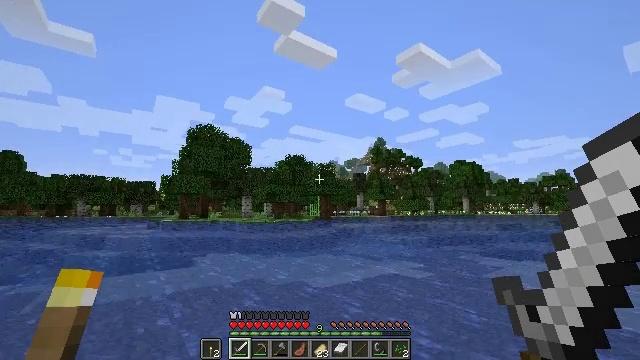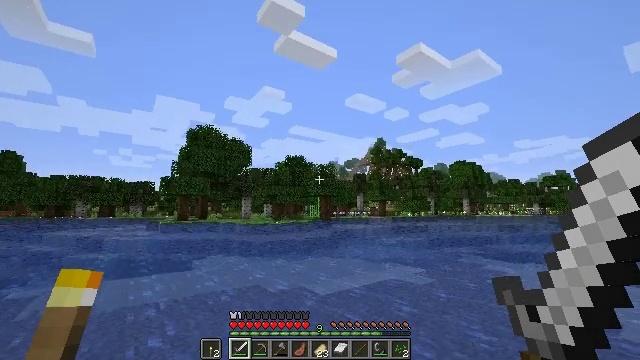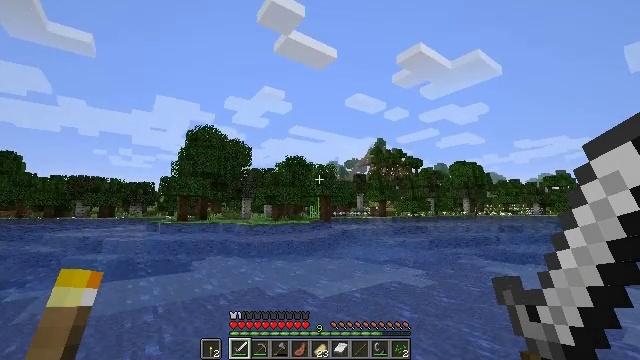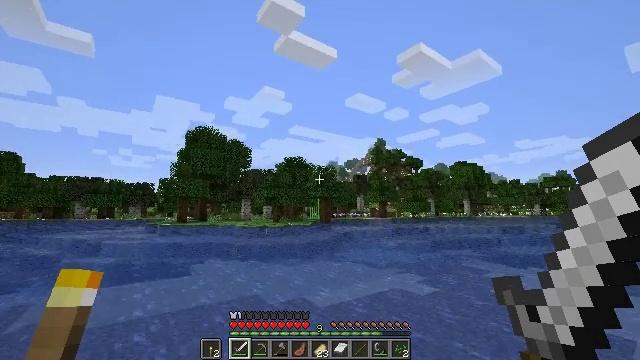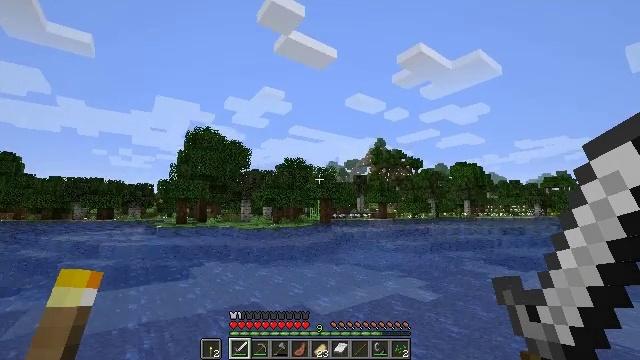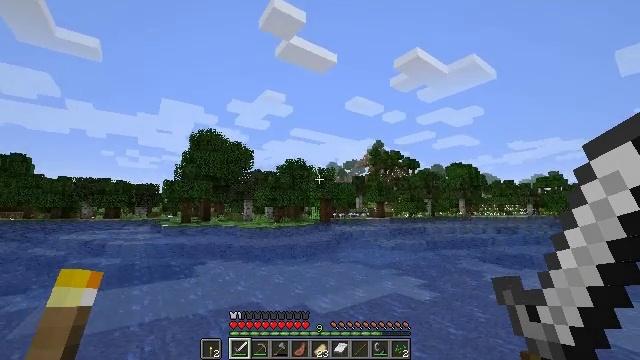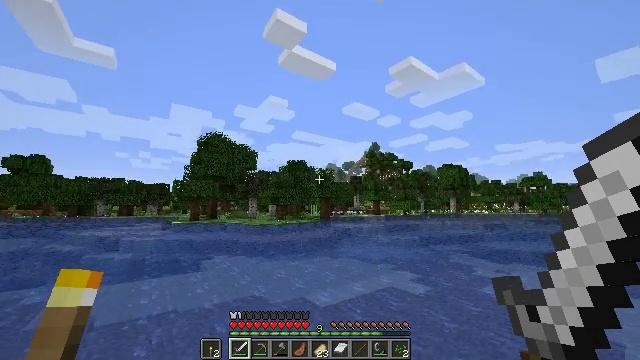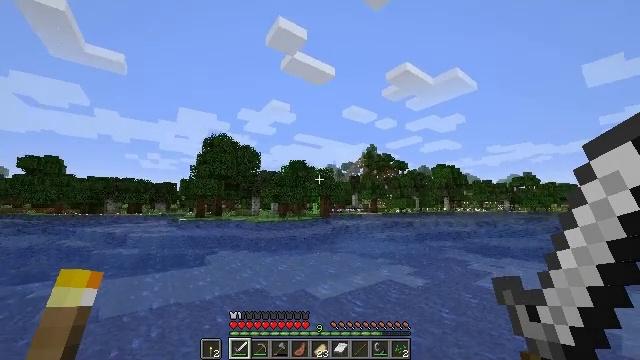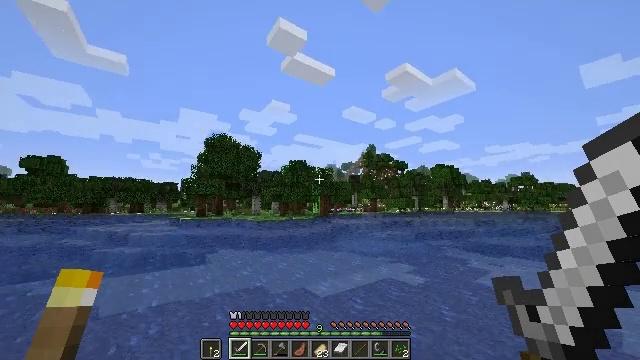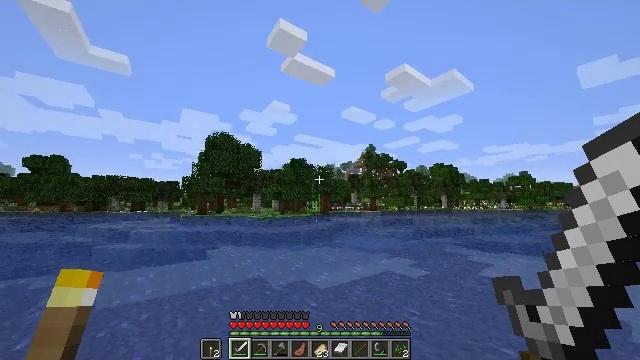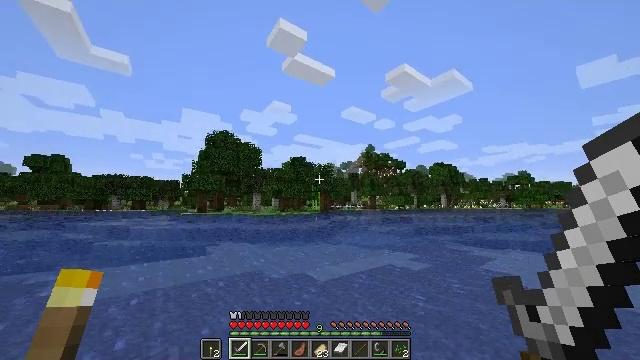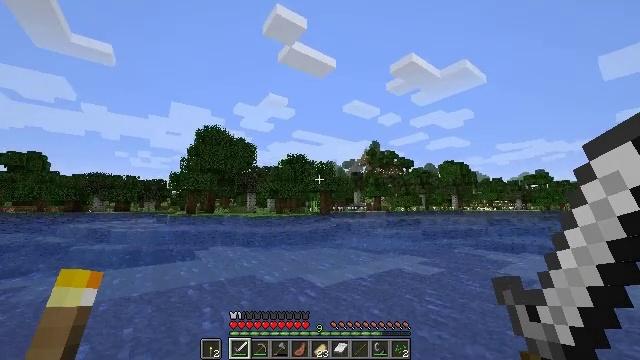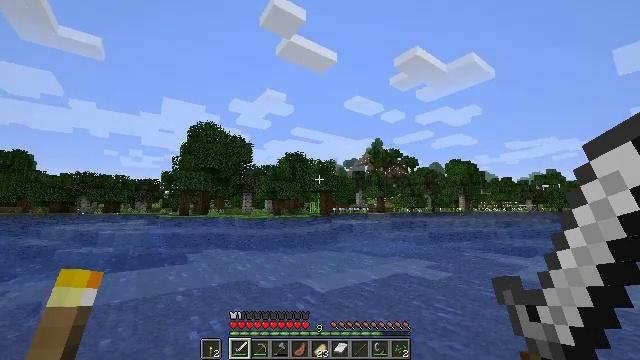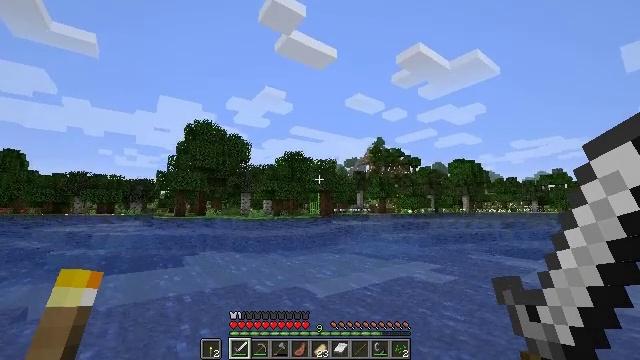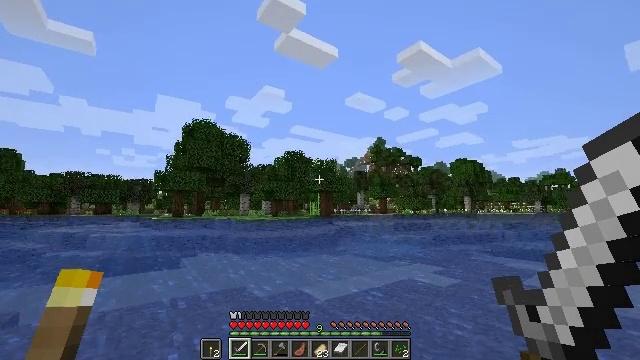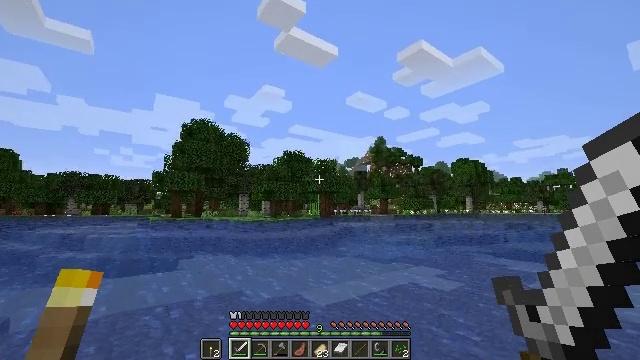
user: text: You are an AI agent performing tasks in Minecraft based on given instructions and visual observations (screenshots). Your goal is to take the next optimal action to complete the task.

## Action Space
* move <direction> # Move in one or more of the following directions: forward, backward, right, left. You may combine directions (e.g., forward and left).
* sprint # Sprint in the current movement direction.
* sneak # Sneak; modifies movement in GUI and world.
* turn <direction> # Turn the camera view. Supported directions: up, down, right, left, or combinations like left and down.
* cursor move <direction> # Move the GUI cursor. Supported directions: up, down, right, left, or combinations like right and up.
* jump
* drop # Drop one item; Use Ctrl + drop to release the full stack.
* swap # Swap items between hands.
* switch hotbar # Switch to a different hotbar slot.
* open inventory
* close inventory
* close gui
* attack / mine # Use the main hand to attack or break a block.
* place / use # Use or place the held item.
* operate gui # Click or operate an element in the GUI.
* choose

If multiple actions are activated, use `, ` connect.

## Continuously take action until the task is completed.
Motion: motion action
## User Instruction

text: Mine the sugar cane near rivers.
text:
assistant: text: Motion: move forward, sprint, jump
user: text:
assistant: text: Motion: move forward, sprint, jump
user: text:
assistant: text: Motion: move forward, sprint, jump
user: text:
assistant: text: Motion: move forward, sprint, jump
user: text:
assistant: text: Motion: move forward, sprint, jump
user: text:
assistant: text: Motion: move forward, sprint, jump
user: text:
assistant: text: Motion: move forward, sprint, jump
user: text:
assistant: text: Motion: move forward, sprint, jump
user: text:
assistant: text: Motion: move forward, sprint, jump
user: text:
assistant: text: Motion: move forward, sprint, jump
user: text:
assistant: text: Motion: move forward, sprint, jump
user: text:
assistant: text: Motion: move forward, sprint, jump
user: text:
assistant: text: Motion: move forward, sprint, jump
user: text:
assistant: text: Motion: move forward, sprint, jump
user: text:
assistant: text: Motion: move forward, jump
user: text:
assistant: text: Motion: move forward, sprint, jump
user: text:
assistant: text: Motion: move forward, sprint, jump
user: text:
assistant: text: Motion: move forward, sprint, jump
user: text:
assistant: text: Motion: move forward, sprint, jump
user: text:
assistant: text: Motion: move forward, sprint, jump
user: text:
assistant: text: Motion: move forward, sprint, jump
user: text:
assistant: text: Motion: move forward, sprint, jump
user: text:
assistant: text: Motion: move forward, sprint, jump
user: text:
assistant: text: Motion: move forward, sprint, jump
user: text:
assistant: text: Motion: move forward, sprint, jump
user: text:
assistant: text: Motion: move forward, sprint, jump
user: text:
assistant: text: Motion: move forward, sprint, jump
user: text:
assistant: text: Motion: move forward, sprint, jump
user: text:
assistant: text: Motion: move forward, sprint, jump
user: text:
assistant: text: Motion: move forward, sprint, jump